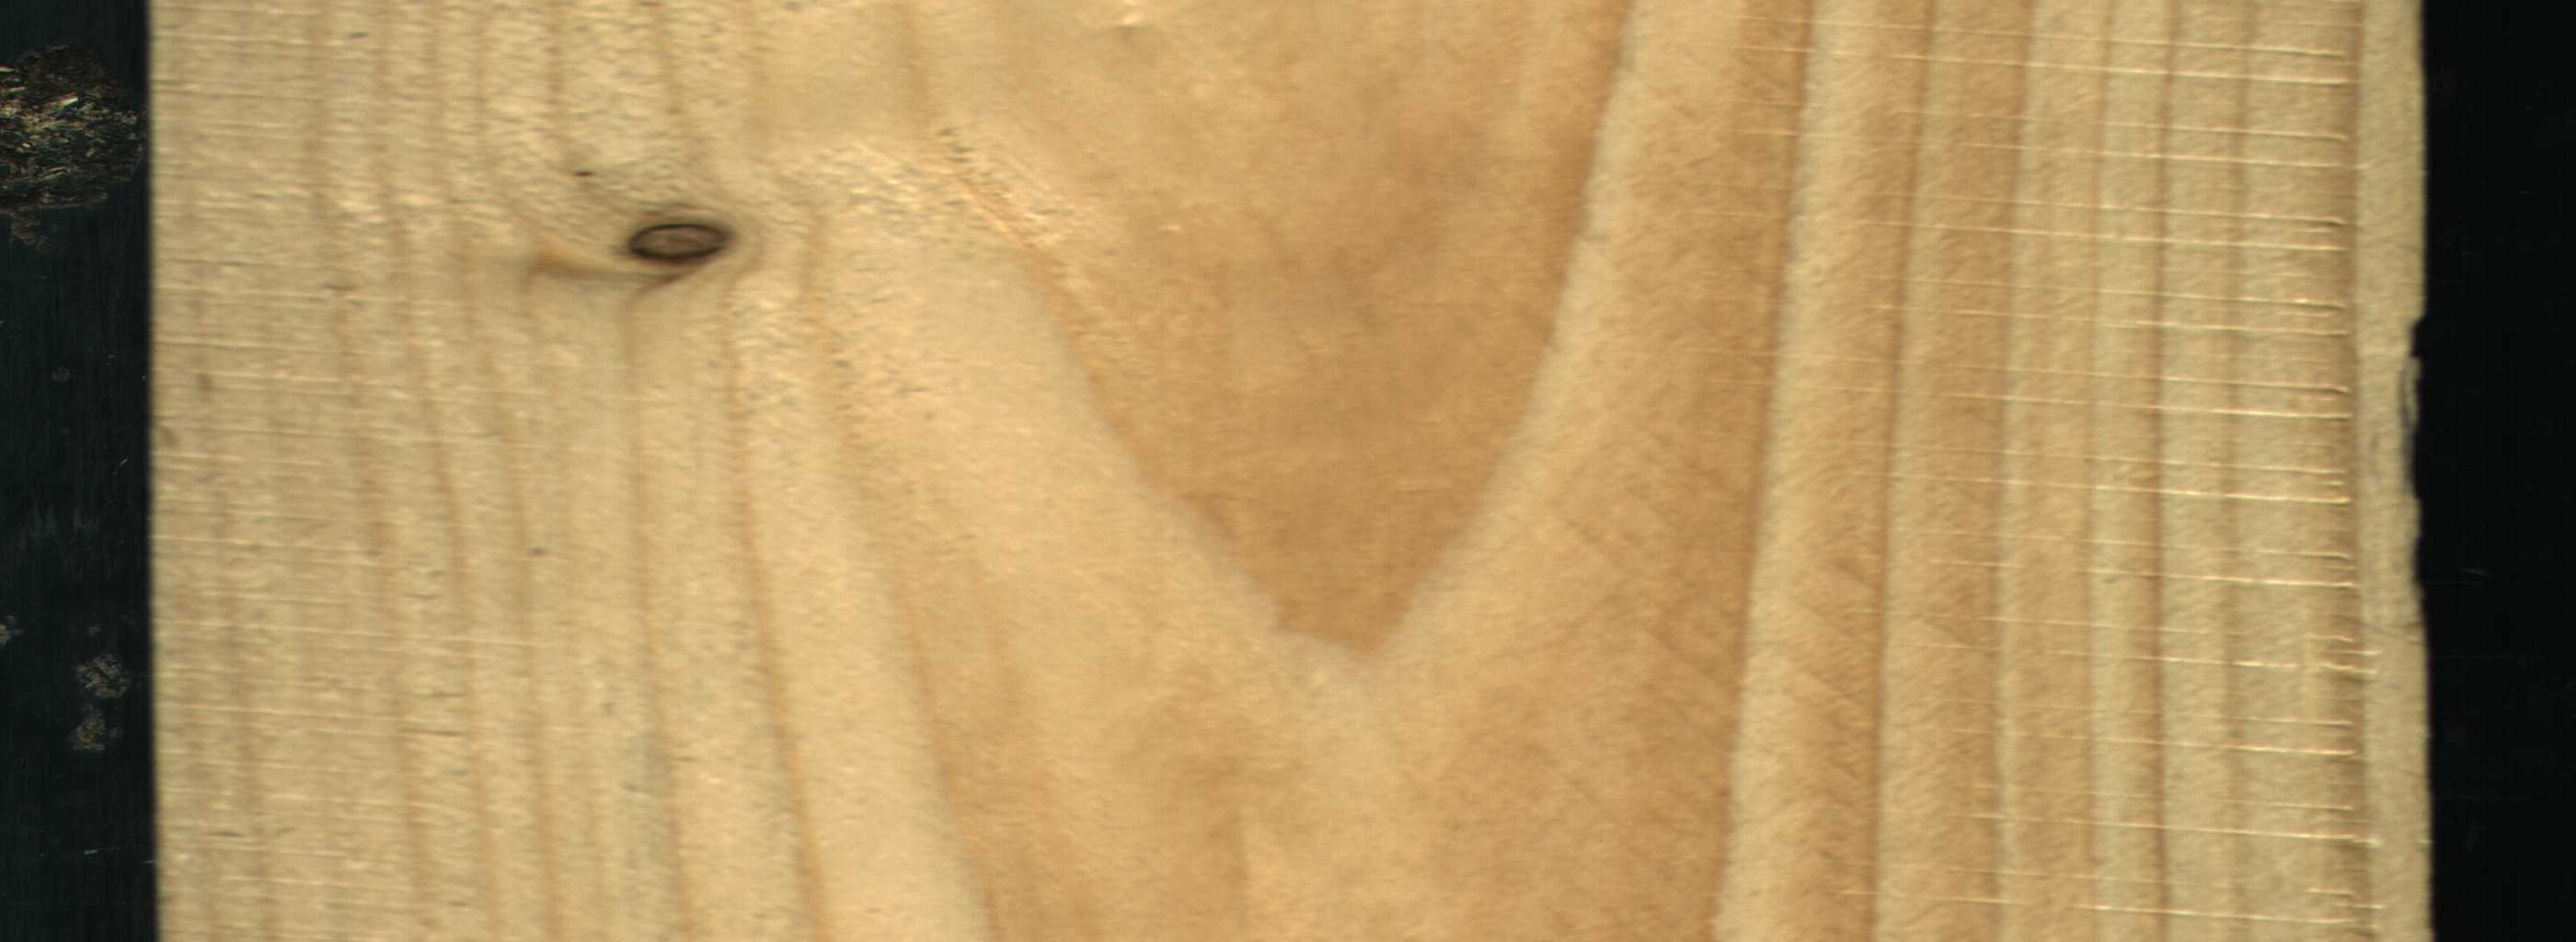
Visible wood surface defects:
Dead_Knot